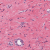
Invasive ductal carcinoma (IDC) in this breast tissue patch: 0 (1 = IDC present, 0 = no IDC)